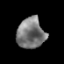
Tissue: prostate
Cell type: T cells
Senescence score: 0.3545
Nuclear area (px): 832
Mean DAPI intensity: 120.763